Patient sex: M
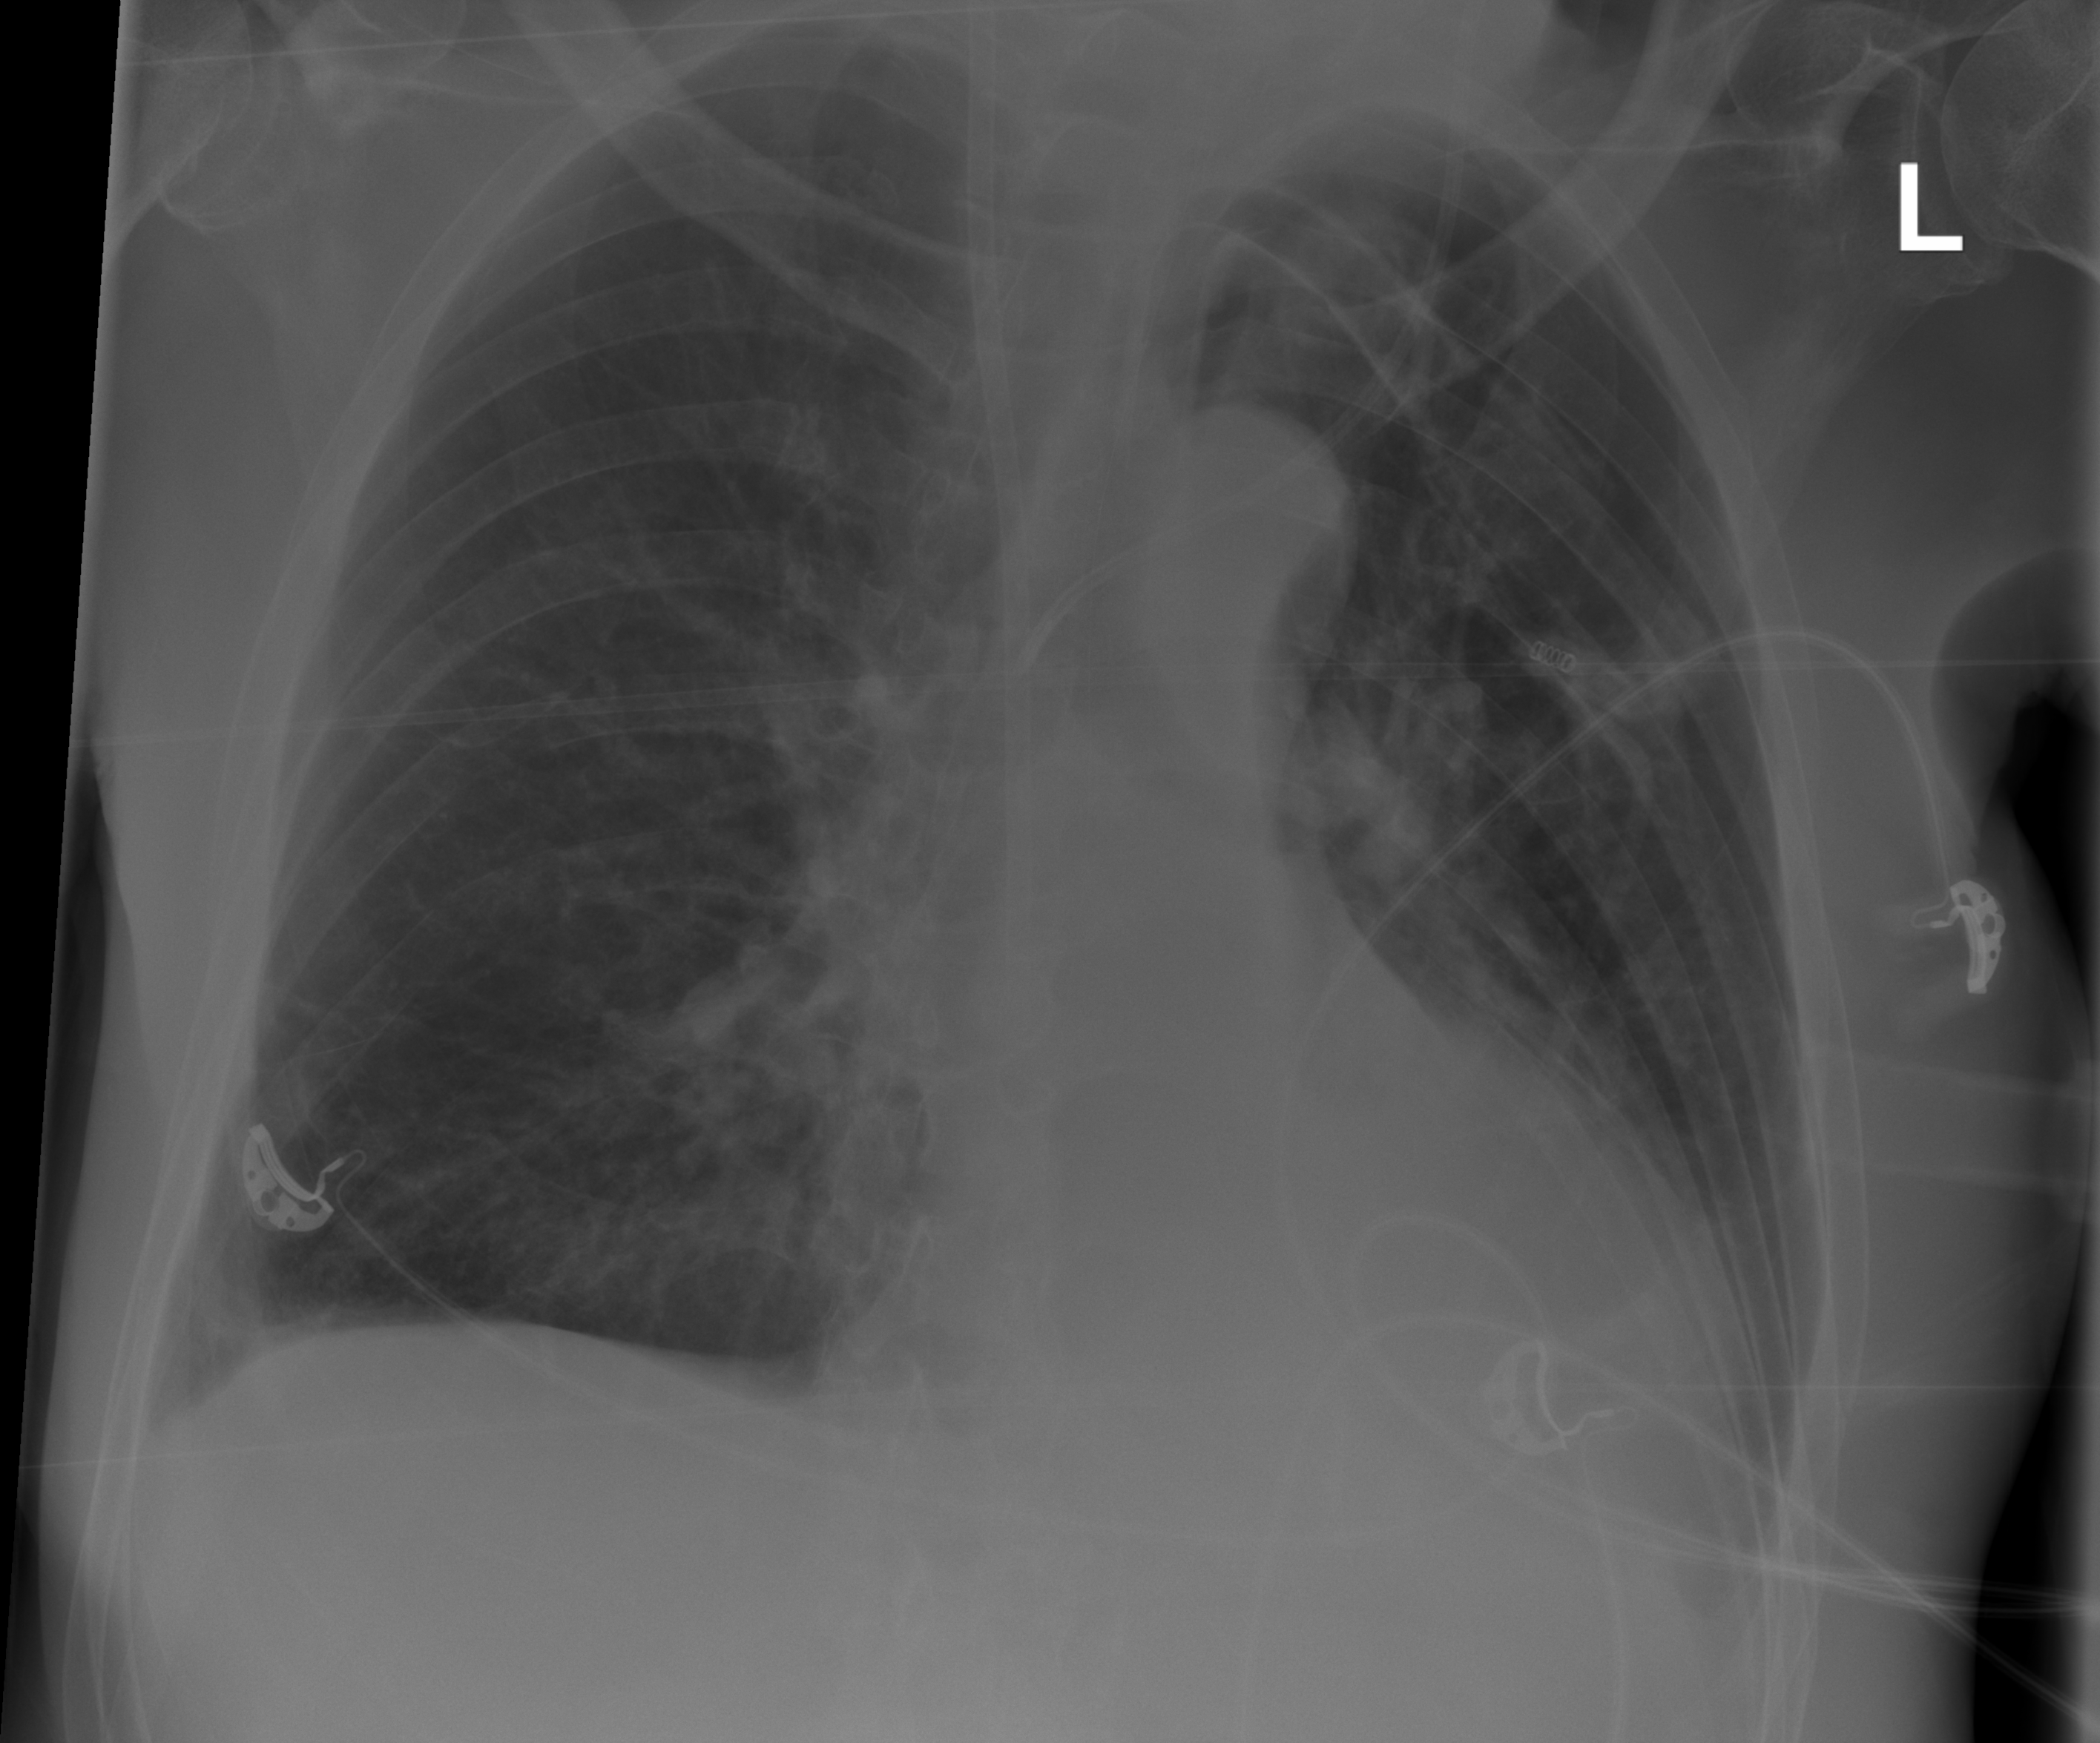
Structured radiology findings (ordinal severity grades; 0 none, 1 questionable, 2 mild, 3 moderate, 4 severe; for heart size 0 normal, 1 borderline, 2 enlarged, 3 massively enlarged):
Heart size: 0
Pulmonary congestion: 2
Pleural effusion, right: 0
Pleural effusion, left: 2
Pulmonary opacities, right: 0
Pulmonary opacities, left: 0
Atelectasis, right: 2
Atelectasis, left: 0